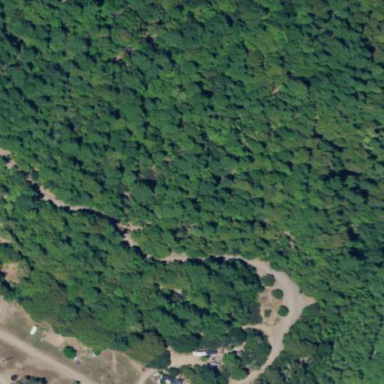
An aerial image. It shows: Forest area.